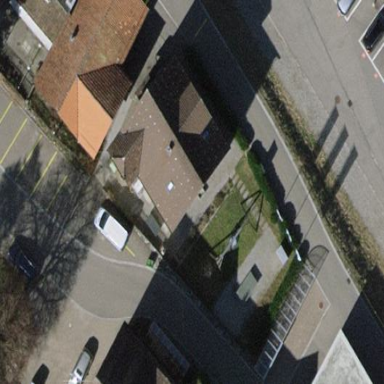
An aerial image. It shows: Gabled building.